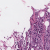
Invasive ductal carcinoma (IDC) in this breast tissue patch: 1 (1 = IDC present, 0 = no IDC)